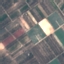
Land use / land cover: PermanentCrop